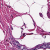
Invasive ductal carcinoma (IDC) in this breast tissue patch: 0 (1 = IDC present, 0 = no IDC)